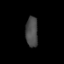
Tissue: prostate
Cell type: T cells
Senescence score: 0.6845
Nuclear area (px): 361
Mean DAPI intensity: 74.773